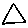
Label: triangle